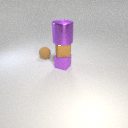
small brown rubber sphere behind small purple rubber cube